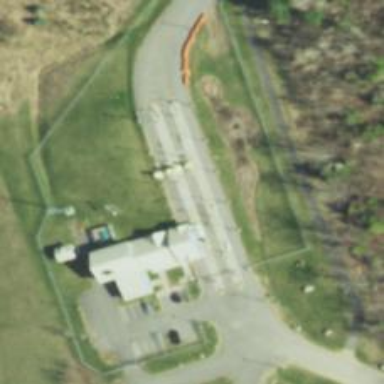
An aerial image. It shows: Border control barrier.